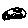
Label: car